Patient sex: F
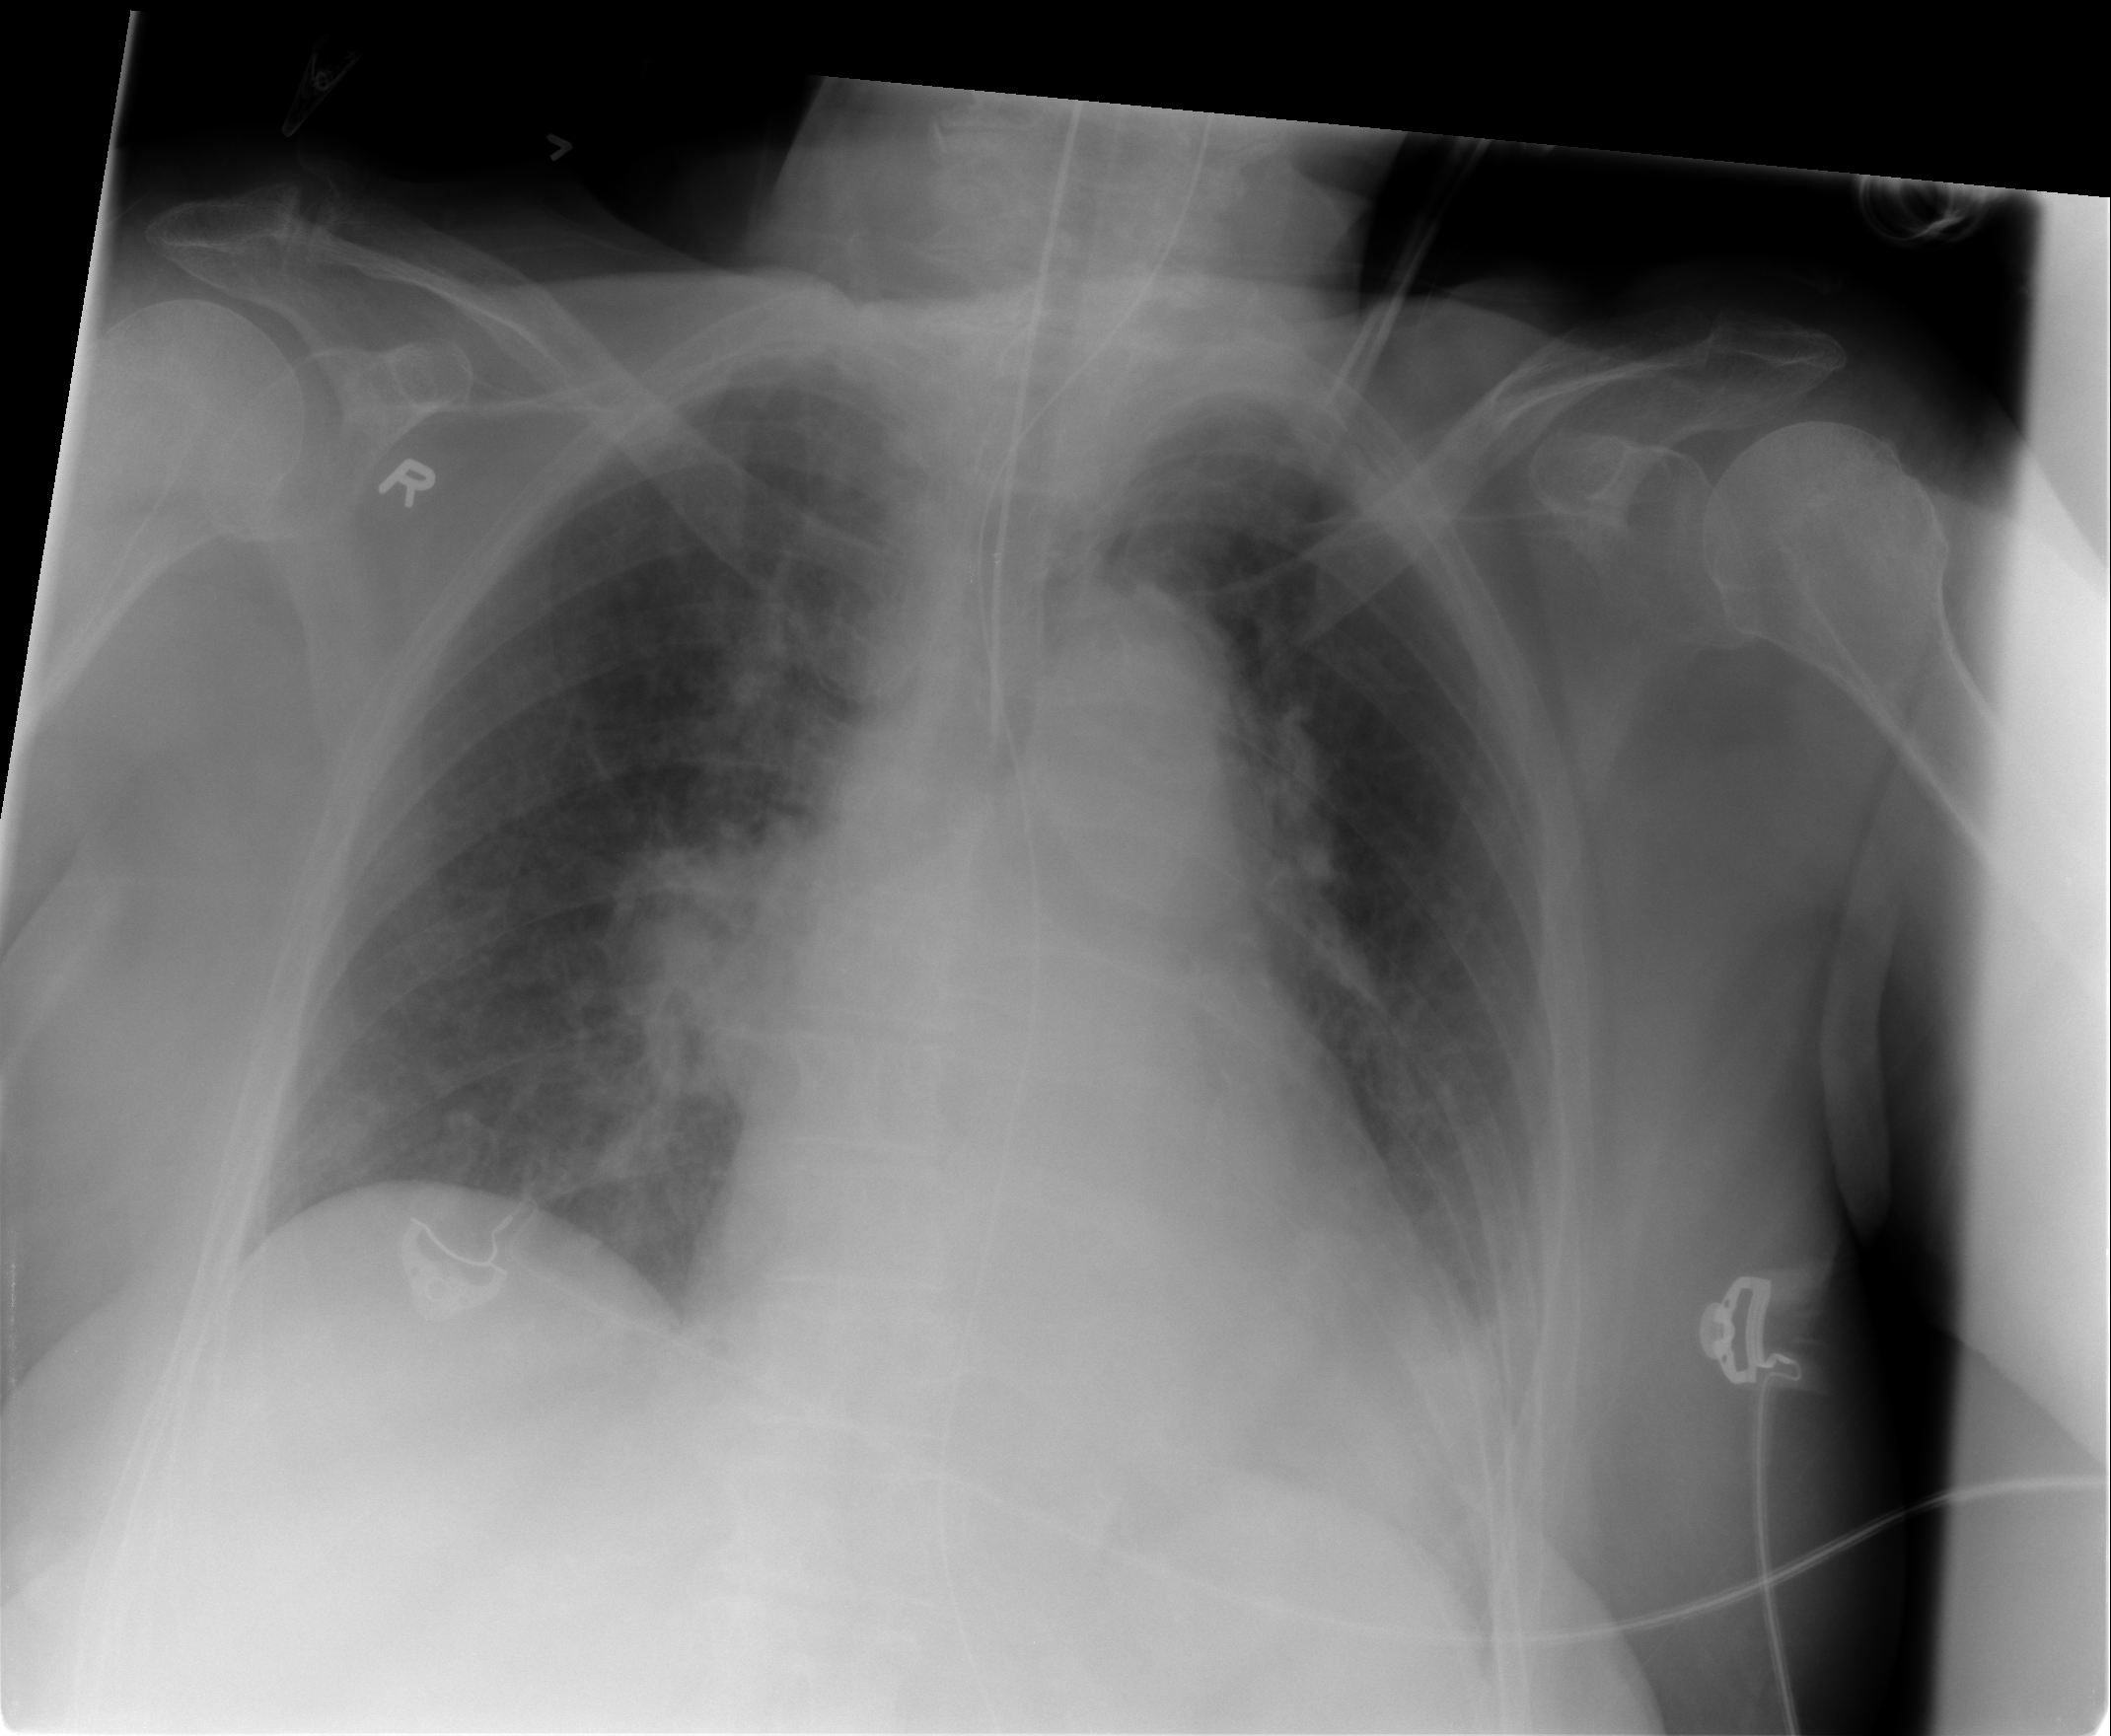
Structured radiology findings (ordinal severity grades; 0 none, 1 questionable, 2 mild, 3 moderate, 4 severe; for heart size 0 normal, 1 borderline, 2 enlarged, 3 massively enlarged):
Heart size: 2
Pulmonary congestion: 2
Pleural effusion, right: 0
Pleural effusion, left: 0
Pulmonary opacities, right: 0
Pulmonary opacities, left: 0
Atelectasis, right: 2
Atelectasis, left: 2